Field crop: maize
Growth stage: 2
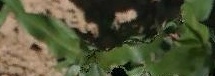
Species: maize